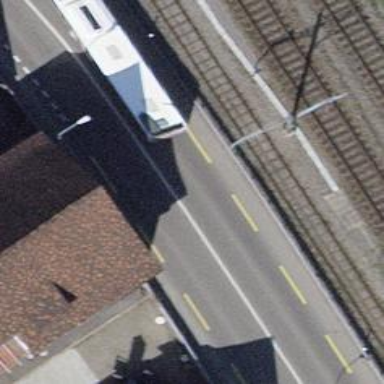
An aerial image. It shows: Primary highway with asphalt surface and designated cycle lane.